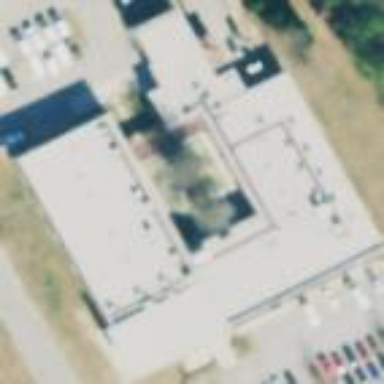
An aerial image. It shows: Animal shelter housed in building.